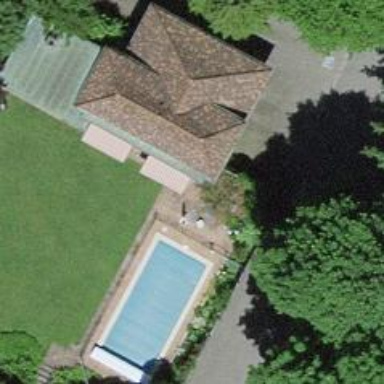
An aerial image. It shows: Swimming pool located in leisure land.